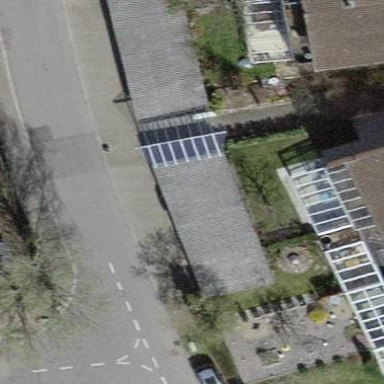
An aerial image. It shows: Garage.